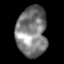
Tissue: lung
Cell type: Others
Senescence score: 0.2359
Nuclear area (px): 1495
Mean DAPI intensity: 124.219